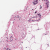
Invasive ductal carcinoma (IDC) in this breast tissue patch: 0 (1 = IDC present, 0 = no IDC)